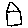
Label: house